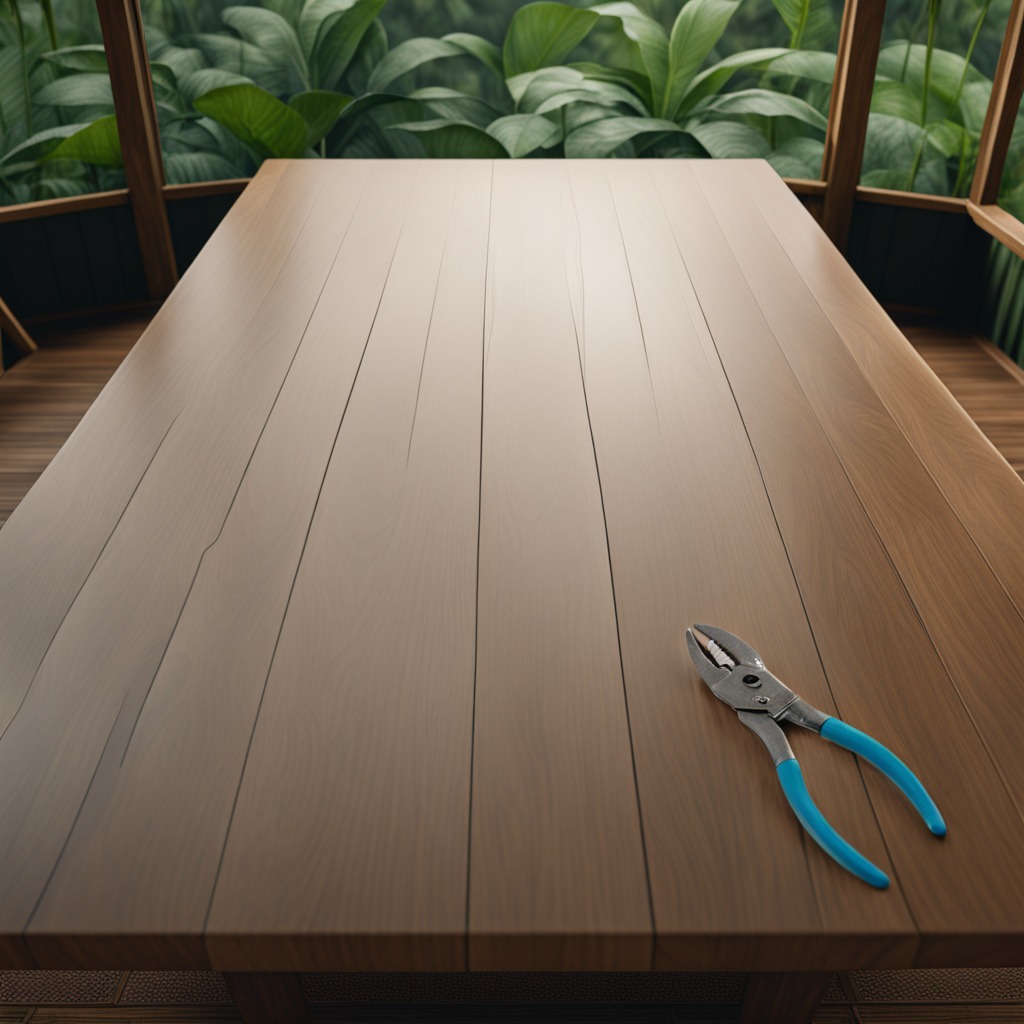
A plier is lying on the wooden table.